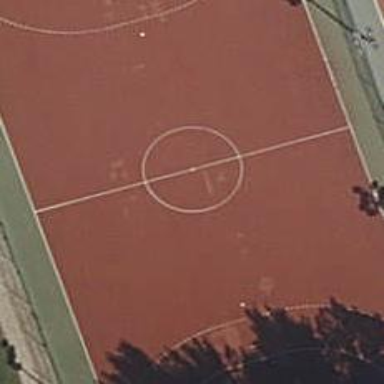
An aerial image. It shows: Soccer pitch for outdoor sports and leisure activities.